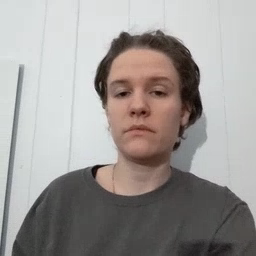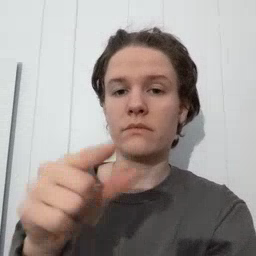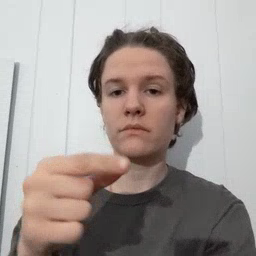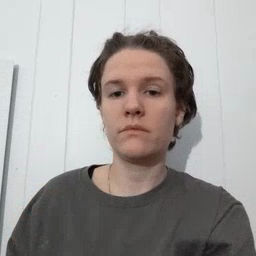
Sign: green